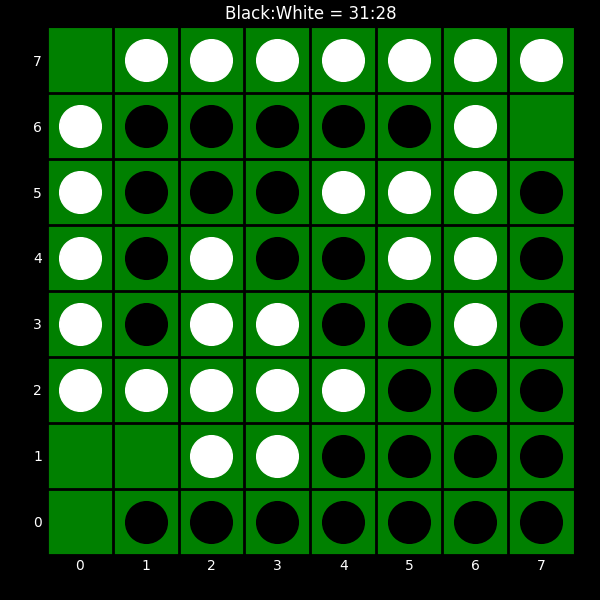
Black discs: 31
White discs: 28